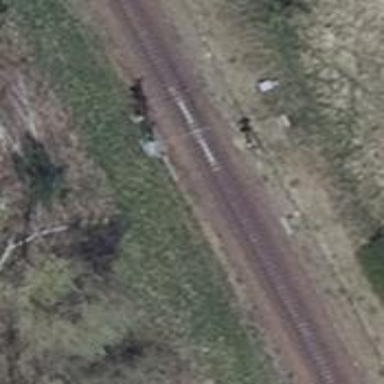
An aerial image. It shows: Railway milestone with catenary mast.